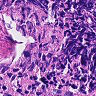
Metastatic tissue present: no